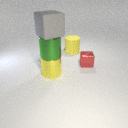
large yellow rubber cylinder behind large yellow metal cylinder